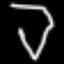
Label: diamond